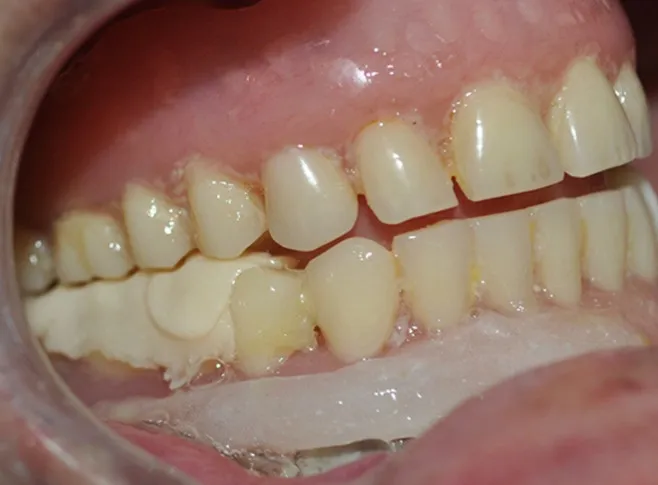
the lower denture was rebased with a soft tissue conditioner.
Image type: medical_photograph (oral_photograph)